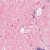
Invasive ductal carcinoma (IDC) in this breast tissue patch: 0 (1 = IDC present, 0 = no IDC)